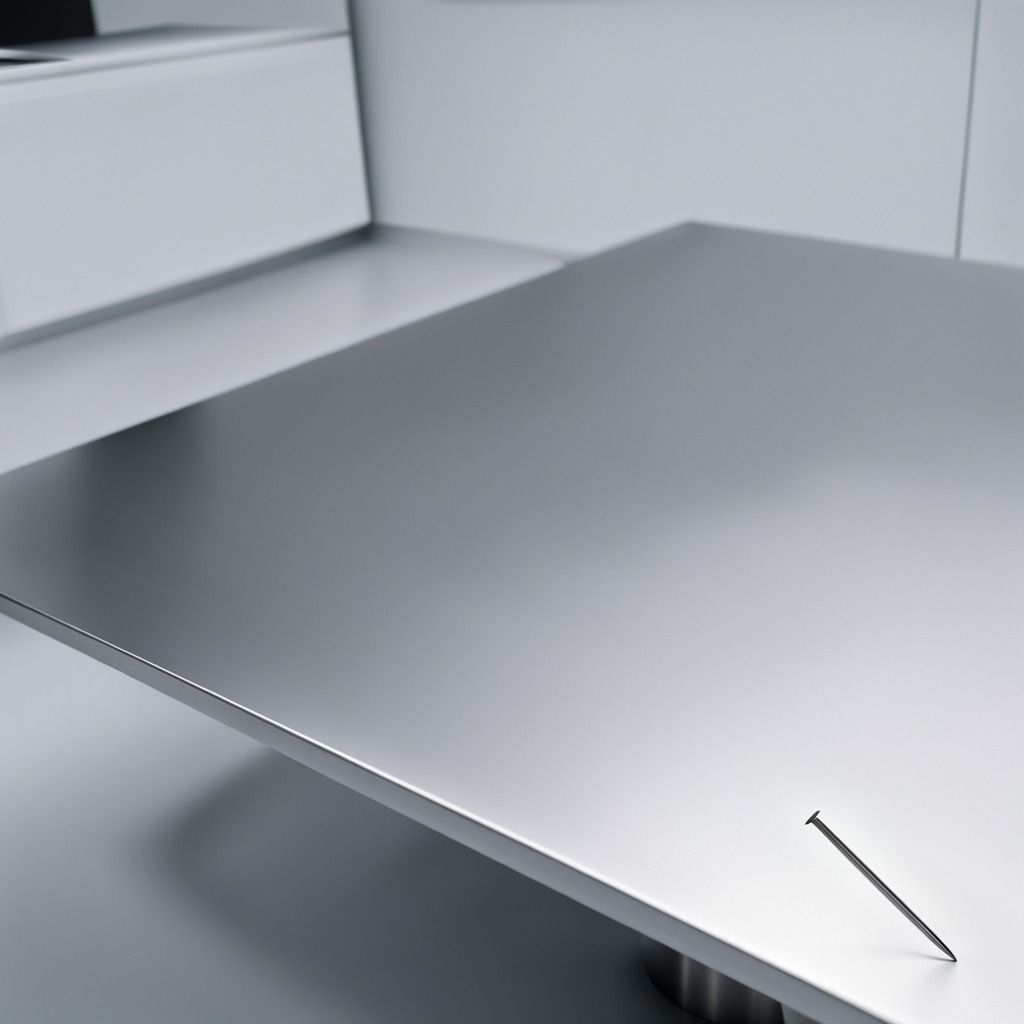
An iron nail is lying on a stainless steel table in a high-end prototyping lab.